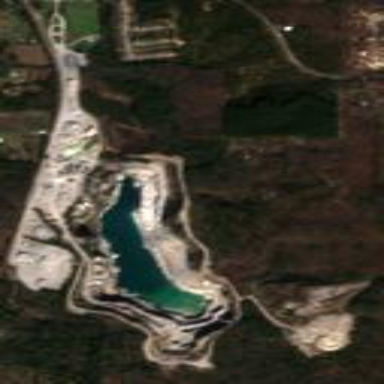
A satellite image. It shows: Quarry that is source of aggregate.